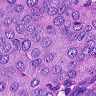
Metastatic tissue present: yes